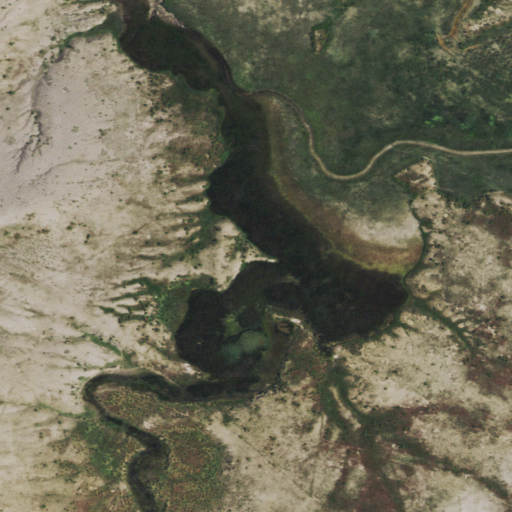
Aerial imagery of valley in Wyoming named Andrus Draw containing shrub, grassland, woody wetlands, herbaceous wetlands, and open water